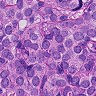
Metastatic tissue present: yes